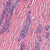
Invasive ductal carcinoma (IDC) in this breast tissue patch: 1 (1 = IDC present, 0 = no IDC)